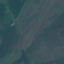
Label: HerbaceousVegetation